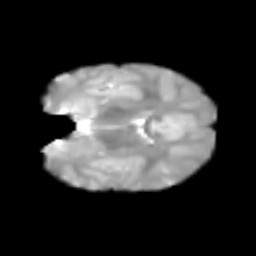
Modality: T2w
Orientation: coronal
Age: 7
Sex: male
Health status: healthy